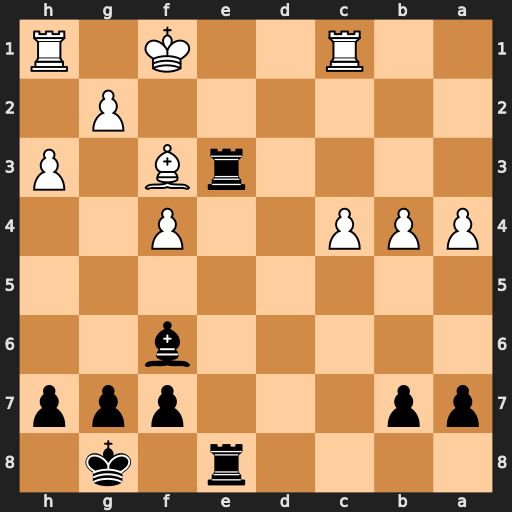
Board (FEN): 4r1k1/pp3ppp/5b2/8/PPP2P2/4rB1P/6P1/2R2K1R
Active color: b
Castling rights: -
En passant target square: -
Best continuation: Bh4 g4 Rxf3+